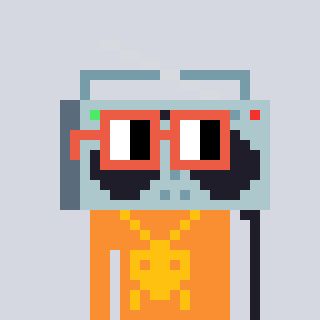
a pixel art character with square orange glasses, a boombox-shaped head and a orange-colored body on a cool background